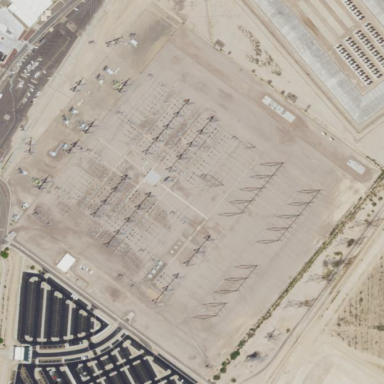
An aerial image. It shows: Outdoor substation at the transmission level.